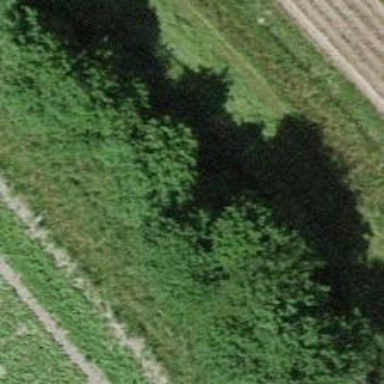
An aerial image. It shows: Ditch in the surroundings.